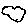
Label: cloud